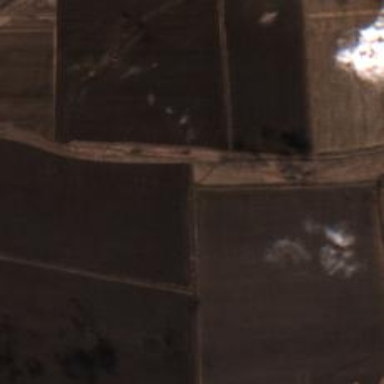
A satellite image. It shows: View of farmland.